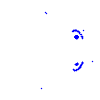
Particle: pion